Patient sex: M
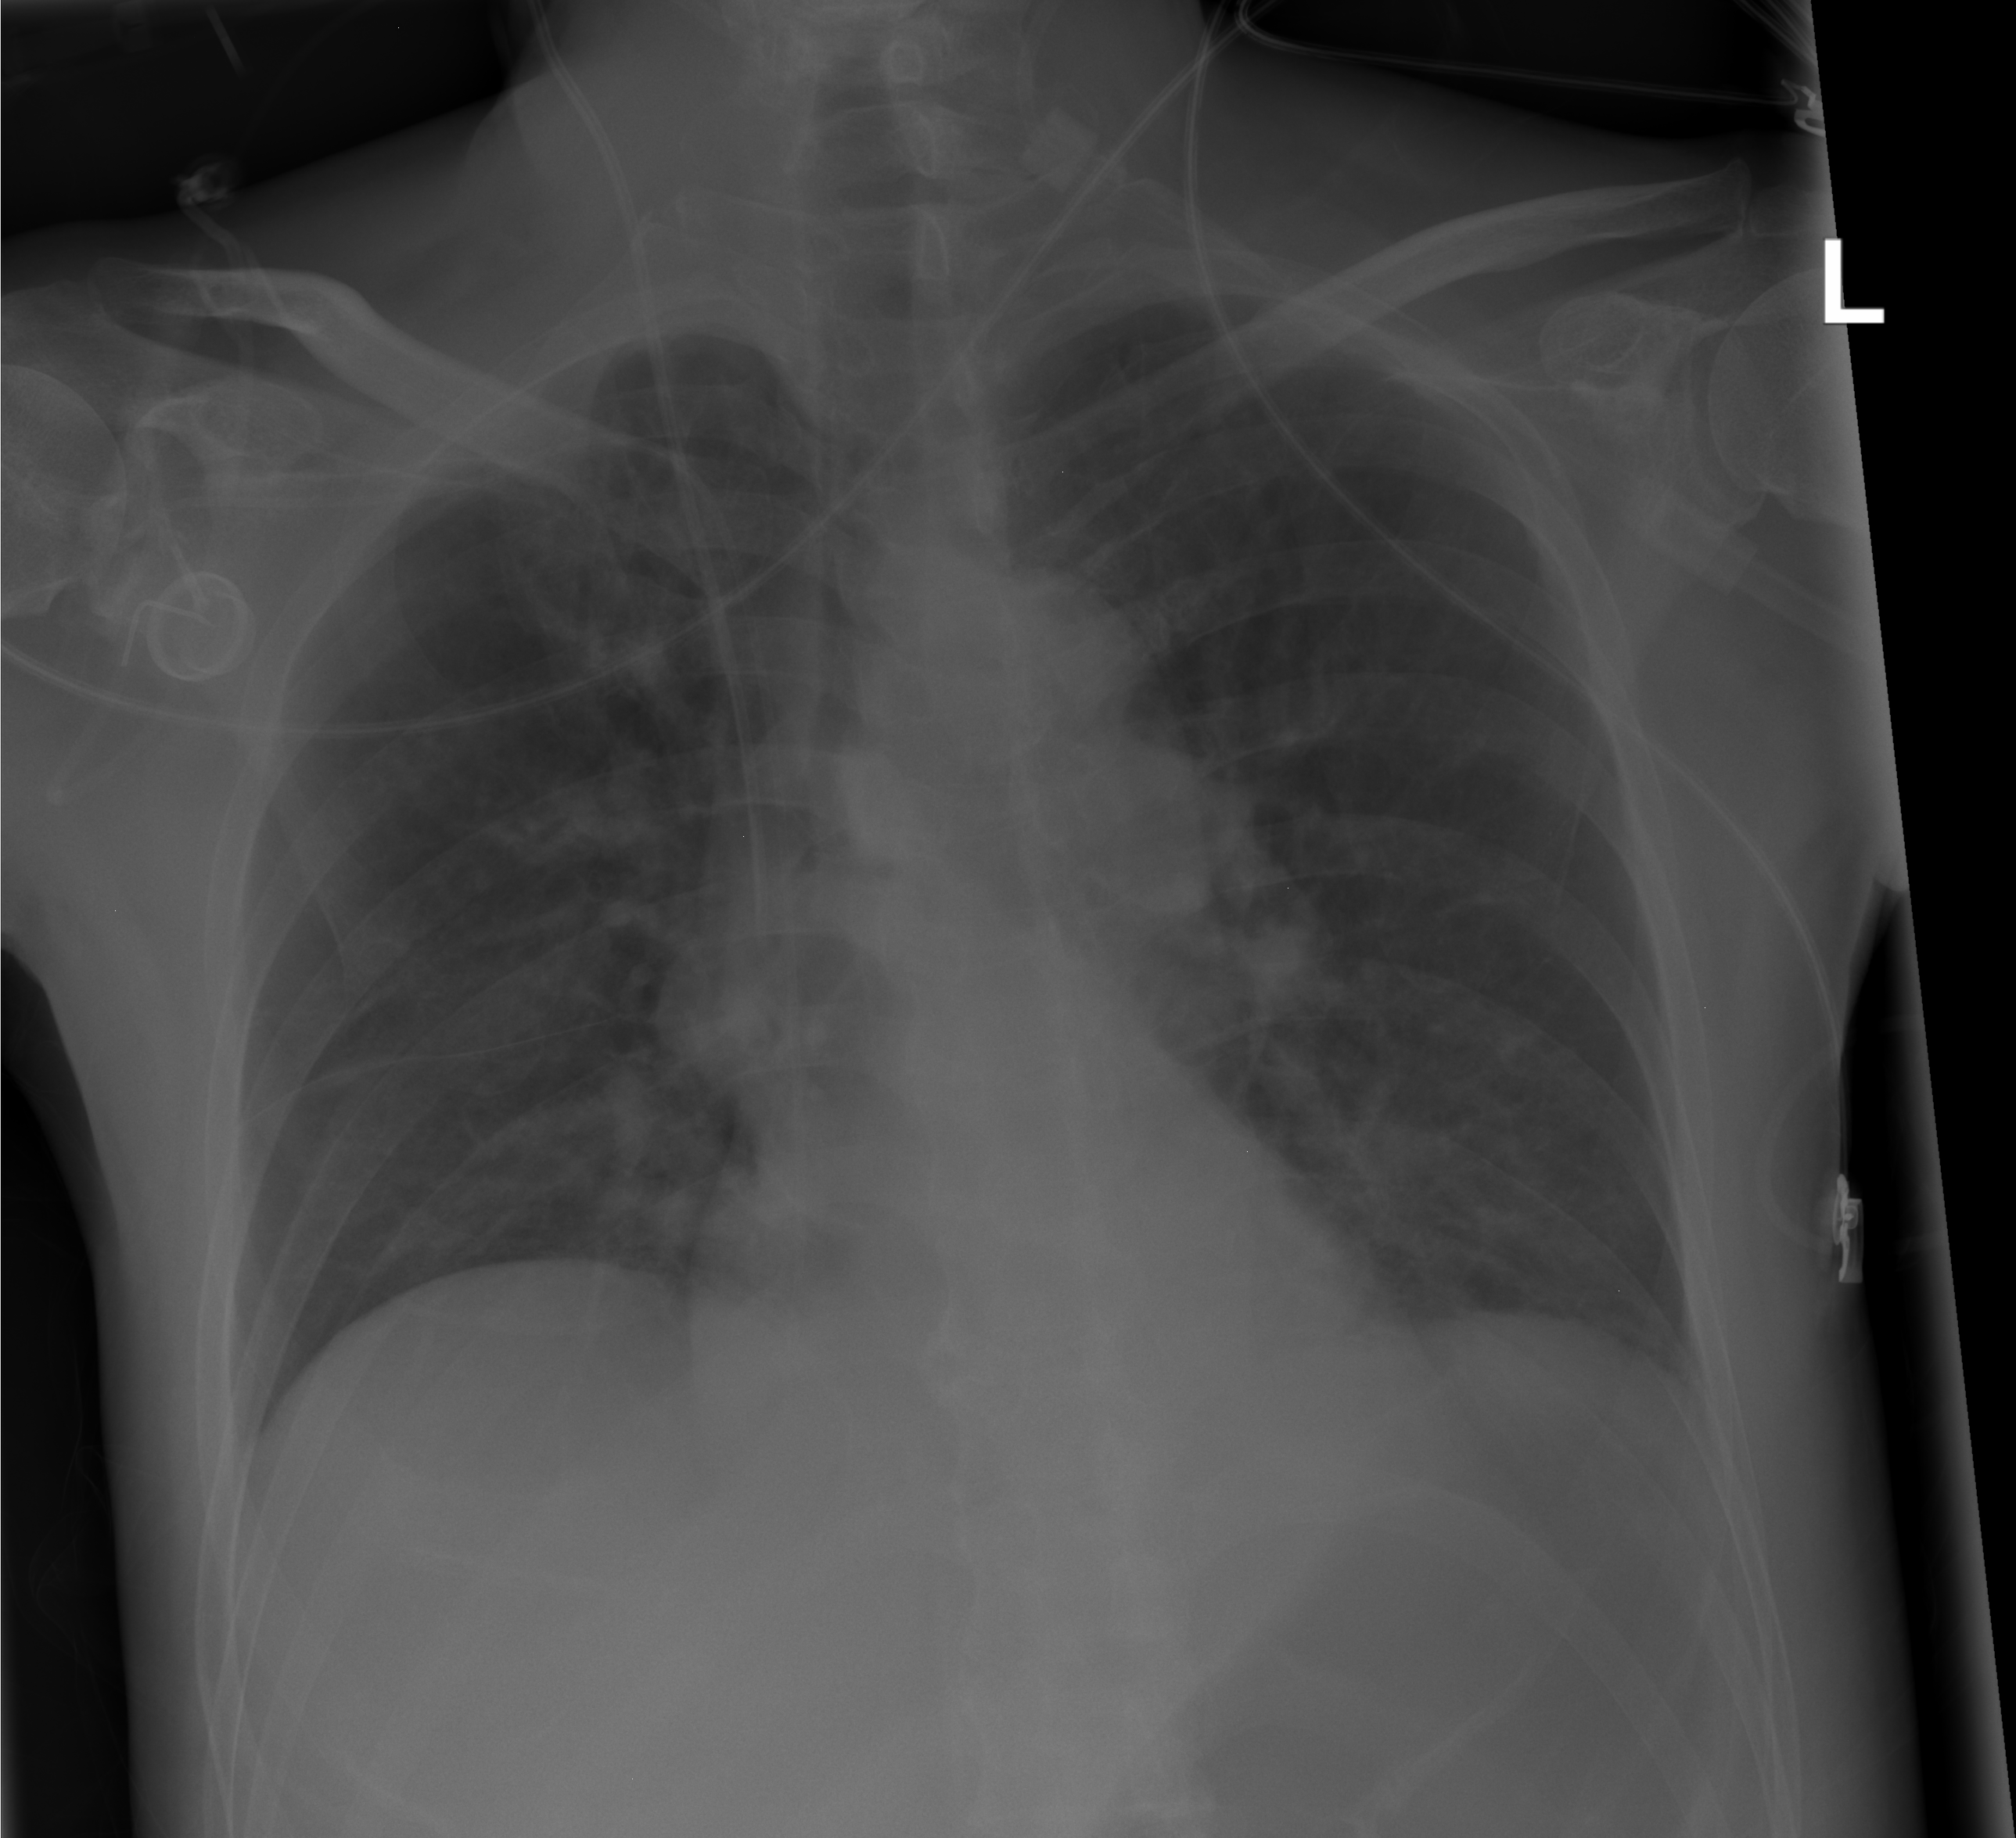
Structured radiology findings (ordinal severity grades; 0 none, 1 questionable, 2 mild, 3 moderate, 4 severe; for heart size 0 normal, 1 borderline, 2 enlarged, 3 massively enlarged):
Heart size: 0
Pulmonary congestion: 0
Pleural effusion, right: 0
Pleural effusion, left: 0
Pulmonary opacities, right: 1
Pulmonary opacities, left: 0
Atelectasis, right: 0
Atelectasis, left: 0